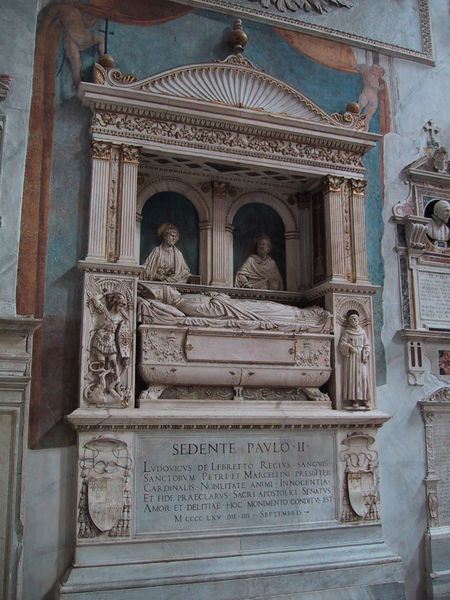
Titel: Grabmal des Kardinals Louis d’Albret
Künstler: Andrea Bregno
Standort: Rom, S. Maria in Aracoeli (EU - I - Latium)
Schlagwörter: blau, mann, weiß, fenster, frau, marmor, säulen, haus, tuch, wand, barock, stein, vorhang, kirche, figur, gold, halbfigur, front, renaissance, engel, skulptur, statue, schrift, liegen, italien, pilaster, rundbogen, bischof, papst, tafel, inschrift, büste, wandmalerei, bett, nische, kreuz, paul, wappen, heiligenschein, sarg, statuen, grab, heiliger, heilige, muschel, gedenken, heilig, gattin, putti, reliquie, drache, michael, grabmal, doppel, latein, sarkophag, epitaph, italienisch, gatte, paps, paulus, pabst, kenotaph, mmänner, ruhestätte, doppelarkade, wandgrab, architekturrahmung, sarf, paul ii, paulo ii, aylo 2, porträt halb, muschelfries